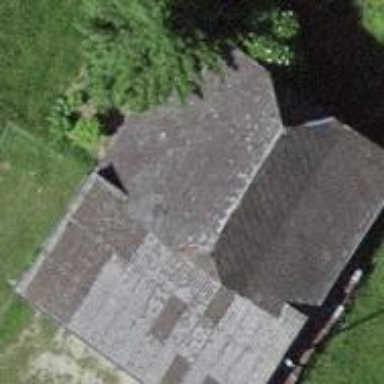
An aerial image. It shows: Barn.